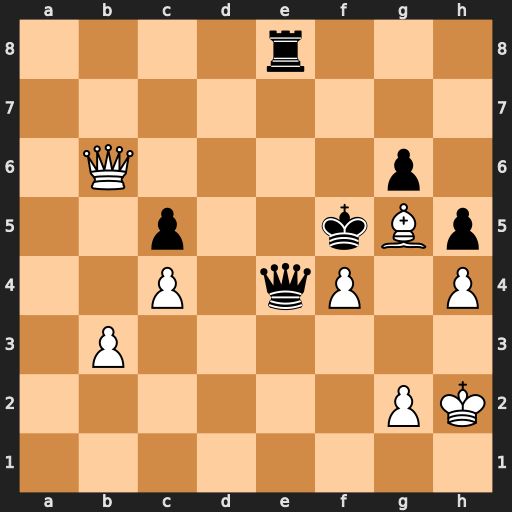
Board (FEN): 4r3/8/1Q4p1/2p2kBp/2P1qP1P/1P6/6PK/8
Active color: w
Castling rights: -
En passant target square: -
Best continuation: Qf6+ Kg4 Bh6 Qf5 Qc3 Qxf4+ Bxf4